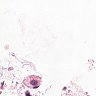
Metastatic tissue present: no